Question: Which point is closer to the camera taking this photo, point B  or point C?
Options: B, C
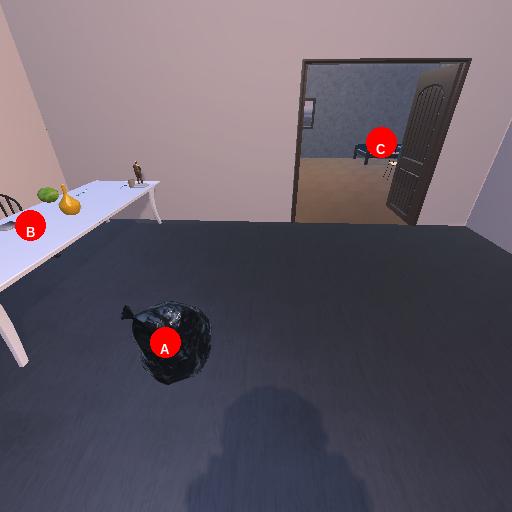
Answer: B